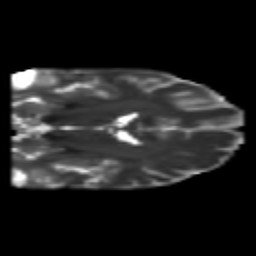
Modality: T2w
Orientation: coronal
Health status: healthy
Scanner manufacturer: philips
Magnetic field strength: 3 T
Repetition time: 6.964 s
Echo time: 0.092 s